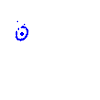
Particle: proton